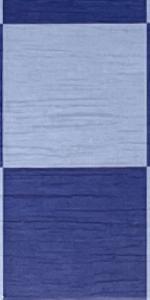
Label: Empty